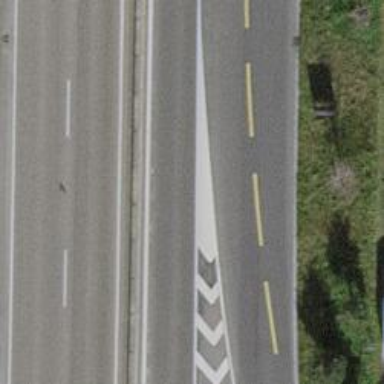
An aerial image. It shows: Primary link highway with asphalt surface.